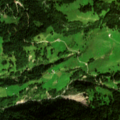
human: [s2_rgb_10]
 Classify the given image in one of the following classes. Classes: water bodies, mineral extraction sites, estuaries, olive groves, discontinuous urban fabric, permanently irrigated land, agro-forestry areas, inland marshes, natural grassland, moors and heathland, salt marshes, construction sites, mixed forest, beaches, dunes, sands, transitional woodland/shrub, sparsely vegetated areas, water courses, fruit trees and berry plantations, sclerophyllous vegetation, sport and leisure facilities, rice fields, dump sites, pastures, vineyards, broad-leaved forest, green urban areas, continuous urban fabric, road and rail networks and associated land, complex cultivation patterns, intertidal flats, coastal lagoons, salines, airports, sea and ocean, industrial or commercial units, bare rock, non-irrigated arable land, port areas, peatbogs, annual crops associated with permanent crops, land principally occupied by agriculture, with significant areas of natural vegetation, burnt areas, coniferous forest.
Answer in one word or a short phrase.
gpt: pastures, coniferous forest, mixed forest, natural grassland